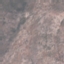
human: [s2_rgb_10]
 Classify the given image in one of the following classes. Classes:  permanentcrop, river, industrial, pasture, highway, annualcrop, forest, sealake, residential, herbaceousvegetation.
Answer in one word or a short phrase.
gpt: HerbaceousVegetation